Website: slack
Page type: stored-credit-cards
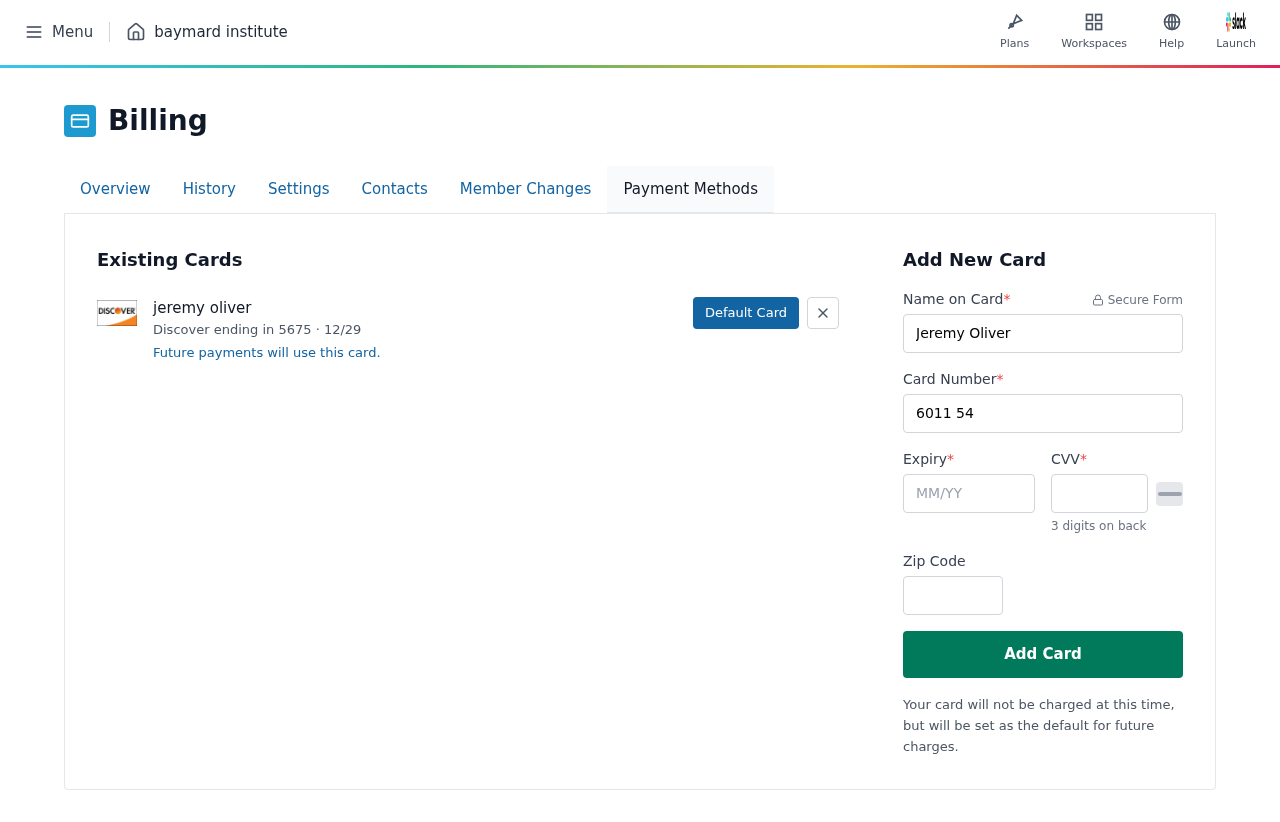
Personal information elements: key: PII_CARD_CVV
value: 767
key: PII_CARD_EXPIRY
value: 12/29
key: PII_CARD_EXPIRY_MONTH
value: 12
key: PII_CARD_EXPIRY_YEAR
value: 29
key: PII_CARD_LAST4
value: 5675
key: PII_CARD_NUMBER
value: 6011 5421 0387 5675
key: PII_CARD_TYPE
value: Discover
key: PII_FULLNAME
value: jeremy oliver
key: PII_FULLNAME
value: Jeremy Oliver
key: PII_POSTCODE
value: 50315